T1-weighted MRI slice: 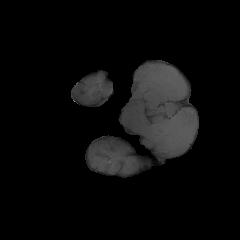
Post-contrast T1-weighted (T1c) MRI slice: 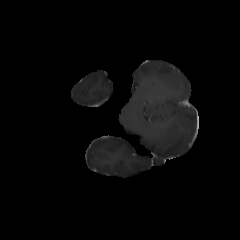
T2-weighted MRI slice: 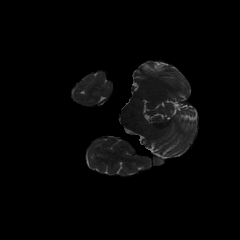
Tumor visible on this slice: no